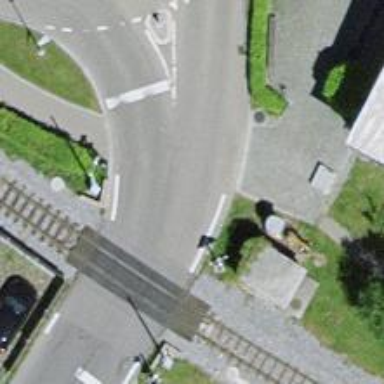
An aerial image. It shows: Unmarked crossing on footway.